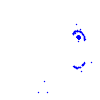
Particle: proton